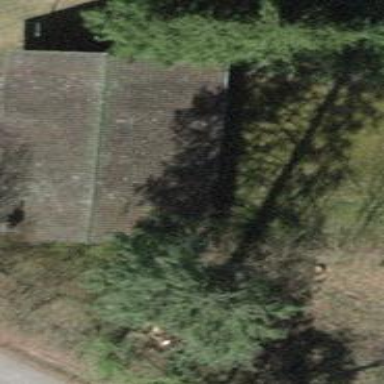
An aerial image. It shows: Hut.